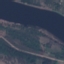
Land use / land cover: River